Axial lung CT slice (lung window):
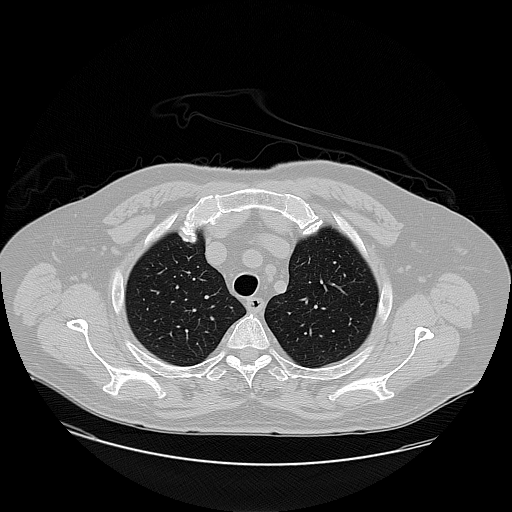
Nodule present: no